Question: What is the measurement shown in the image?
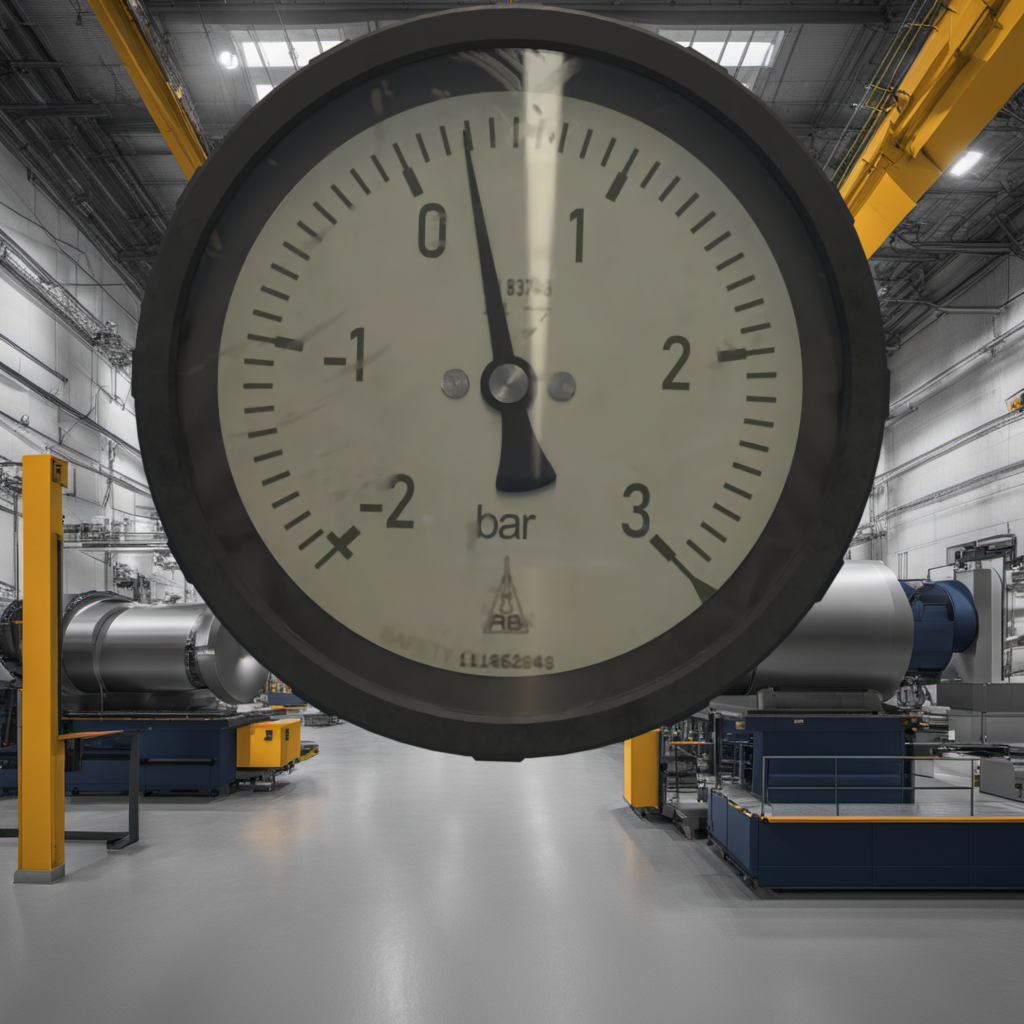
Answer: The result is 0.28
Question: What is the range of the measurement shown in the image?
Answer: The range is from -2 to 3
Question: What is the minimum and maximum value range of this measurement?
Answer: The minimum value is -2 and the maximum value is 3